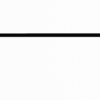
Label: dusty